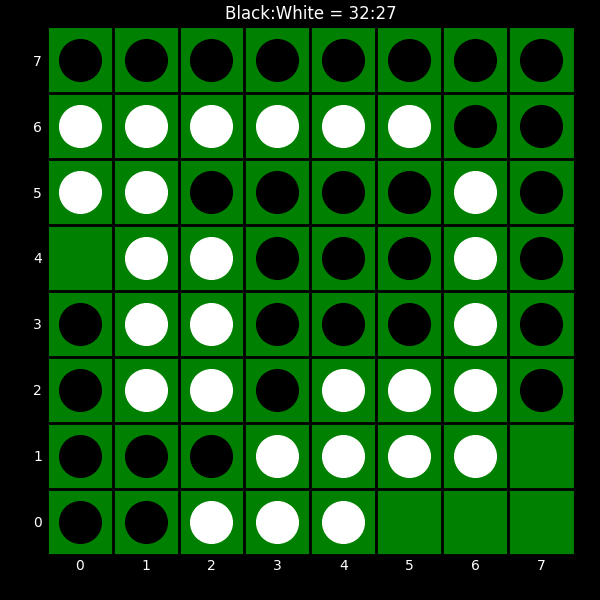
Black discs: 32
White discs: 27